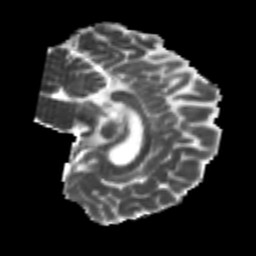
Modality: MD
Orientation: sagittal
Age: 22
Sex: male
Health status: healthy
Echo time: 0.074 s